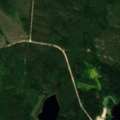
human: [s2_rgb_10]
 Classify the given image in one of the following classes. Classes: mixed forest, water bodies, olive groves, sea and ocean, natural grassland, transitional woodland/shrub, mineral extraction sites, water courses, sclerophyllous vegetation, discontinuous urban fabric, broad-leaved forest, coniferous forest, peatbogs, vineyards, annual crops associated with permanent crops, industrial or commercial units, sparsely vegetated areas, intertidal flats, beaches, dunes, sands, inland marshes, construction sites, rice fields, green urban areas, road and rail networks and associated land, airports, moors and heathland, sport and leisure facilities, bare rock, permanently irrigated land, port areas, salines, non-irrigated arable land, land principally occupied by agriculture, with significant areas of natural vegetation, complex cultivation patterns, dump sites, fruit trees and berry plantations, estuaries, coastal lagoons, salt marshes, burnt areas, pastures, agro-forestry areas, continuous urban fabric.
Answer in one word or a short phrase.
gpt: coniferous forest, mixed forest, water bodies